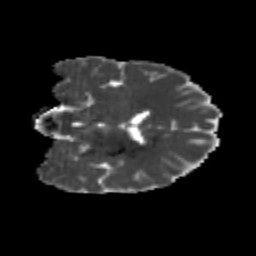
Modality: MD
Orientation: coronal
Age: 21
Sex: female
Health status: healthy
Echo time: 0.074 s